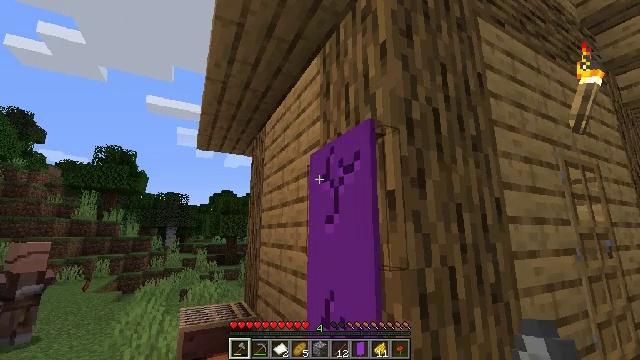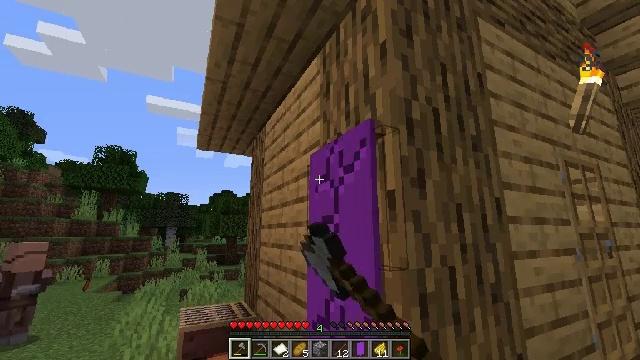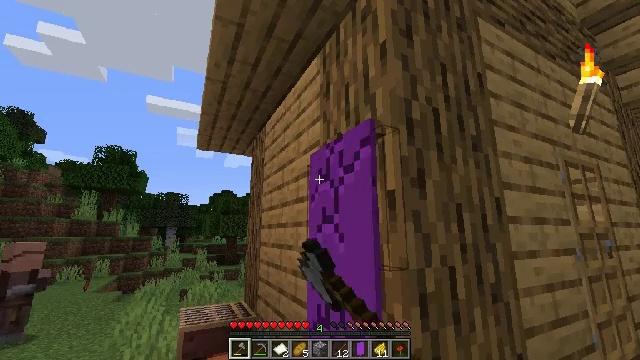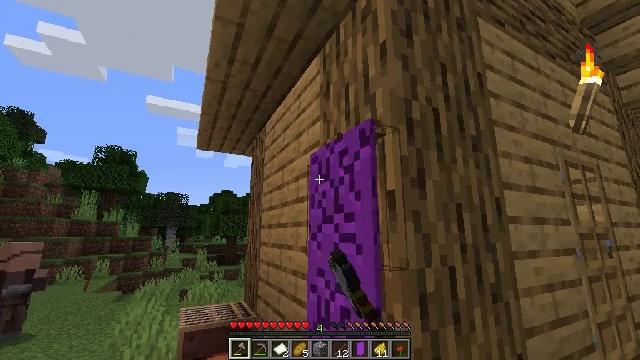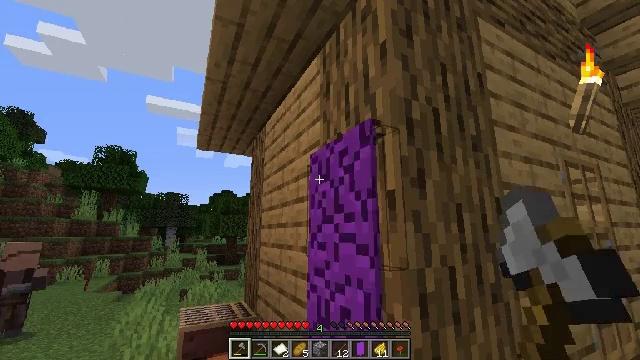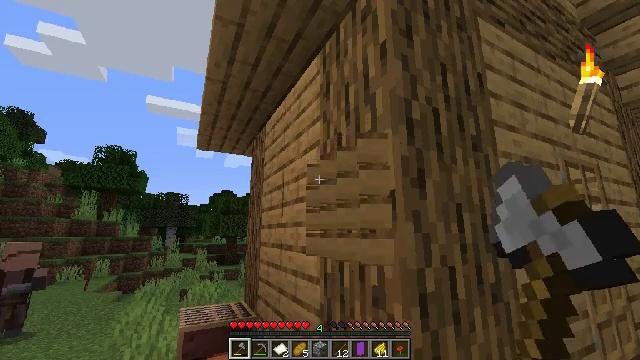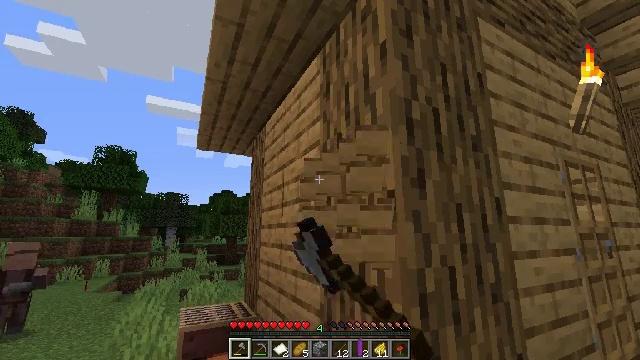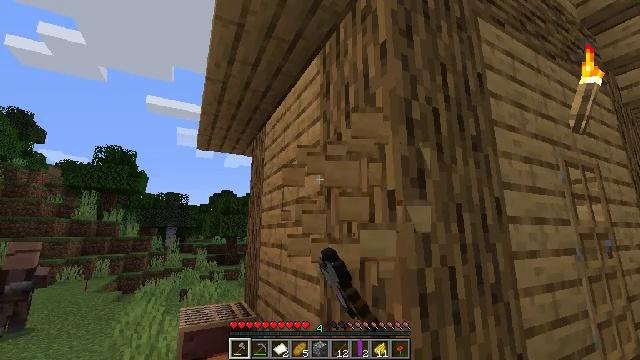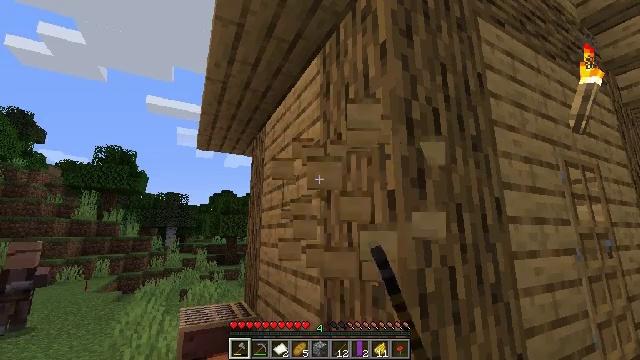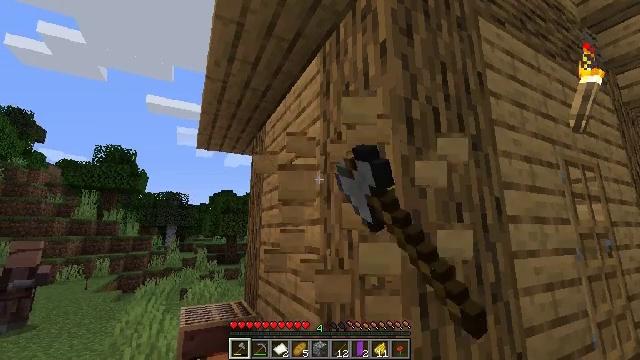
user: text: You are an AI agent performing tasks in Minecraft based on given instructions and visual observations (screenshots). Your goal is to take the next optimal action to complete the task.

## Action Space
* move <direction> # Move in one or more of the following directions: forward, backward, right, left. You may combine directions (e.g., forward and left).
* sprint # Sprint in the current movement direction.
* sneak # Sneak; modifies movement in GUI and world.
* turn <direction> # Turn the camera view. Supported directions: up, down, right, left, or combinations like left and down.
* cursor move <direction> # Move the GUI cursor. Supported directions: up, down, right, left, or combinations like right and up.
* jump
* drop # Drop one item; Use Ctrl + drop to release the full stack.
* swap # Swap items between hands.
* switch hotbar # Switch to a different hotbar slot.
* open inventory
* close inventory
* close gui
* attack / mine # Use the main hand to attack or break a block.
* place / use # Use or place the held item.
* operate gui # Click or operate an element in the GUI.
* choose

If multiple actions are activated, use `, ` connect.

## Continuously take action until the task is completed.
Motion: motion action
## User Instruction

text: Collect the purple wall banner by breaking it.
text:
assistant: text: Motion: attack / mine
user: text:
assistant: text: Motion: attack / mine
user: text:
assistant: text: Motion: attack / mine
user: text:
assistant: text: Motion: attack / mine
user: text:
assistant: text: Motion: attack / mine
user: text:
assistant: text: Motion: attack / mine
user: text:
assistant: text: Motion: attack / mine
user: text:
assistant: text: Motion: attack / mine
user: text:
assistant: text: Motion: no_op
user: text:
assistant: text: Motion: no_op